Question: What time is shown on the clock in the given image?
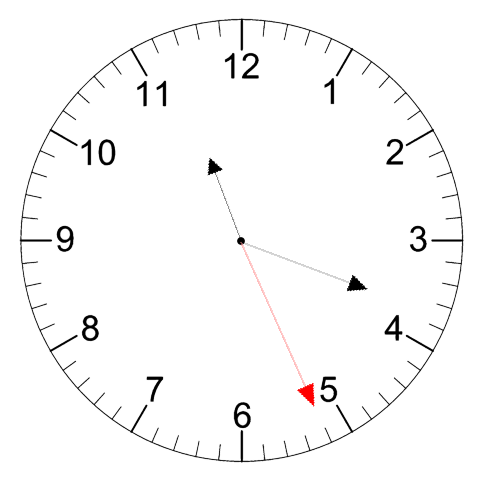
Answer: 11:18:26